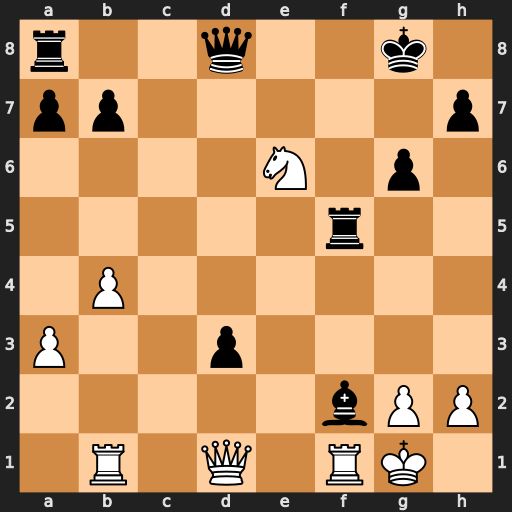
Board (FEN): r2q2k1/pp5p/4N1p1/5r2/1P6/P2p4/5bPP/1R1Q1RK1
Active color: w
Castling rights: -
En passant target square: -
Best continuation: Rxf2 Qb6 Nc5 Rxf2 Kxf2